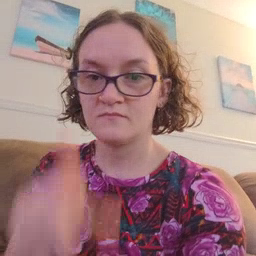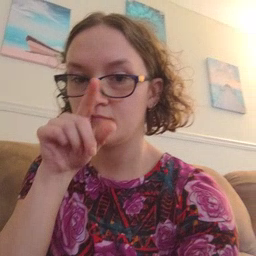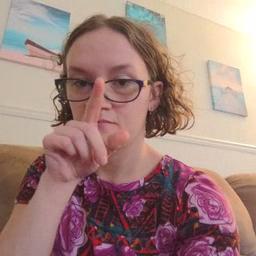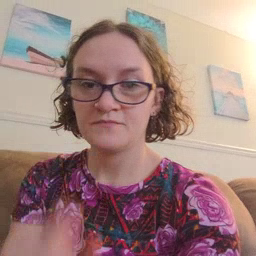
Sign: hen